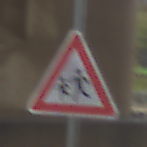
Verkehrszeichen: KinderRechts
Umgebung: Roofed, Beach
Tageszeit: Midday
Wetter: Overcast
Licht: Natural
Jahreszeit: NotSpecified
Kontrast: LowContrast